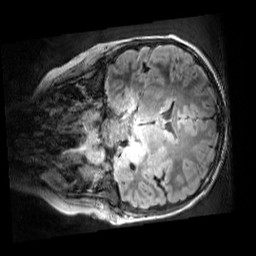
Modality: FLAIR
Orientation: coronal
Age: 11
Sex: male
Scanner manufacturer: siemens
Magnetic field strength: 3 T
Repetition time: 5 s
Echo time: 0.388 s